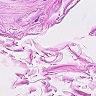
Metastatic tissue present: no